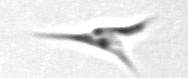
Label: Chrysochromulina_lanceolata